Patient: sex M, age 61
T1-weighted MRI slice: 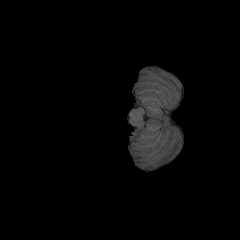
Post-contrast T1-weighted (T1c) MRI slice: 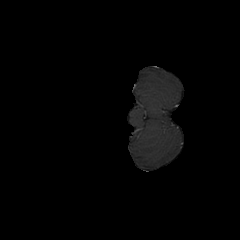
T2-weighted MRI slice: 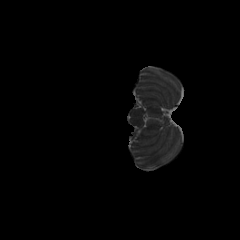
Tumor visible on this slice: no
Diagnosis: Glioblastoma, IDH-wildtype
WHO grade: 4